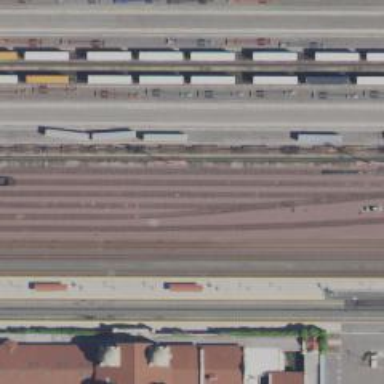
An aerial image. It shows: Railway yard in service.